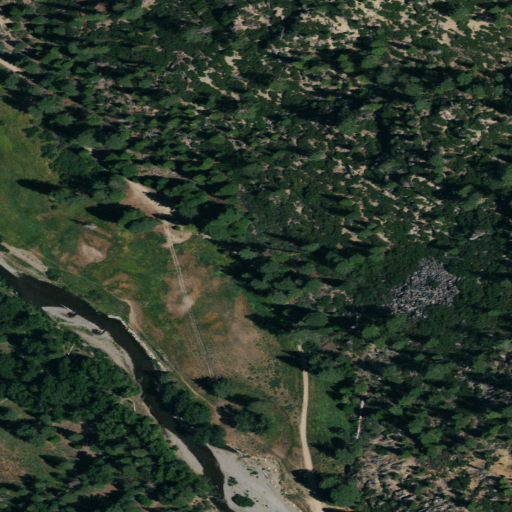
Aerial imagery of plain(s) in California named Kennedy Meadow containing evergreen forest, shrub, woody wetlands, and herbaceous wetlands